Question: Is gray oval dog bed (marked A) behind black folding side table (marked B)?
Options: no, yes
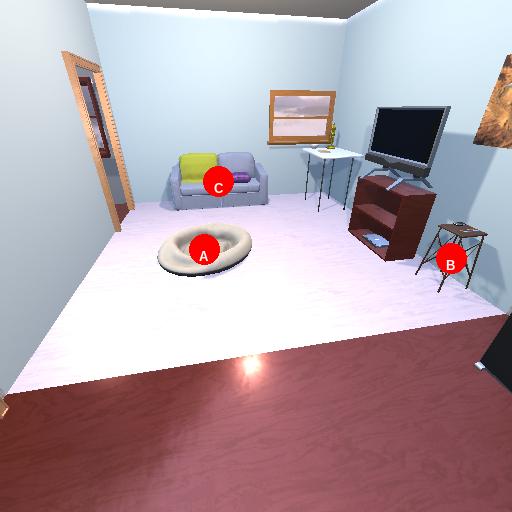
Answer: no